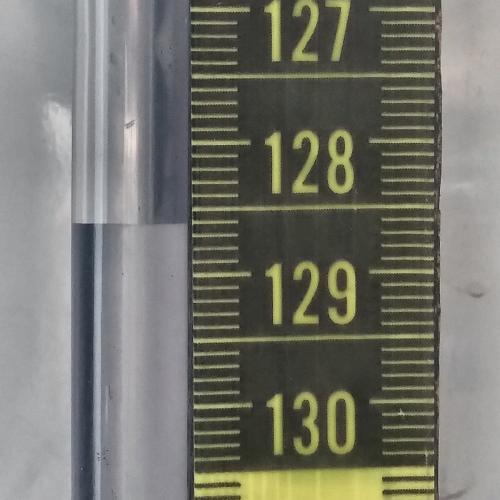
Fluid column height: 128.6 cm